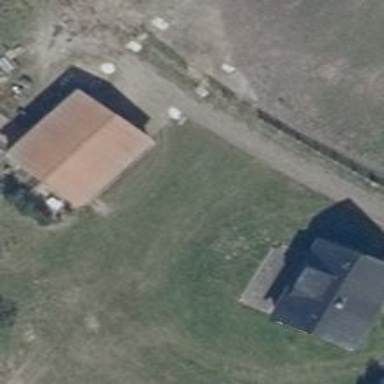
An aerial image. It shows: Simple house.